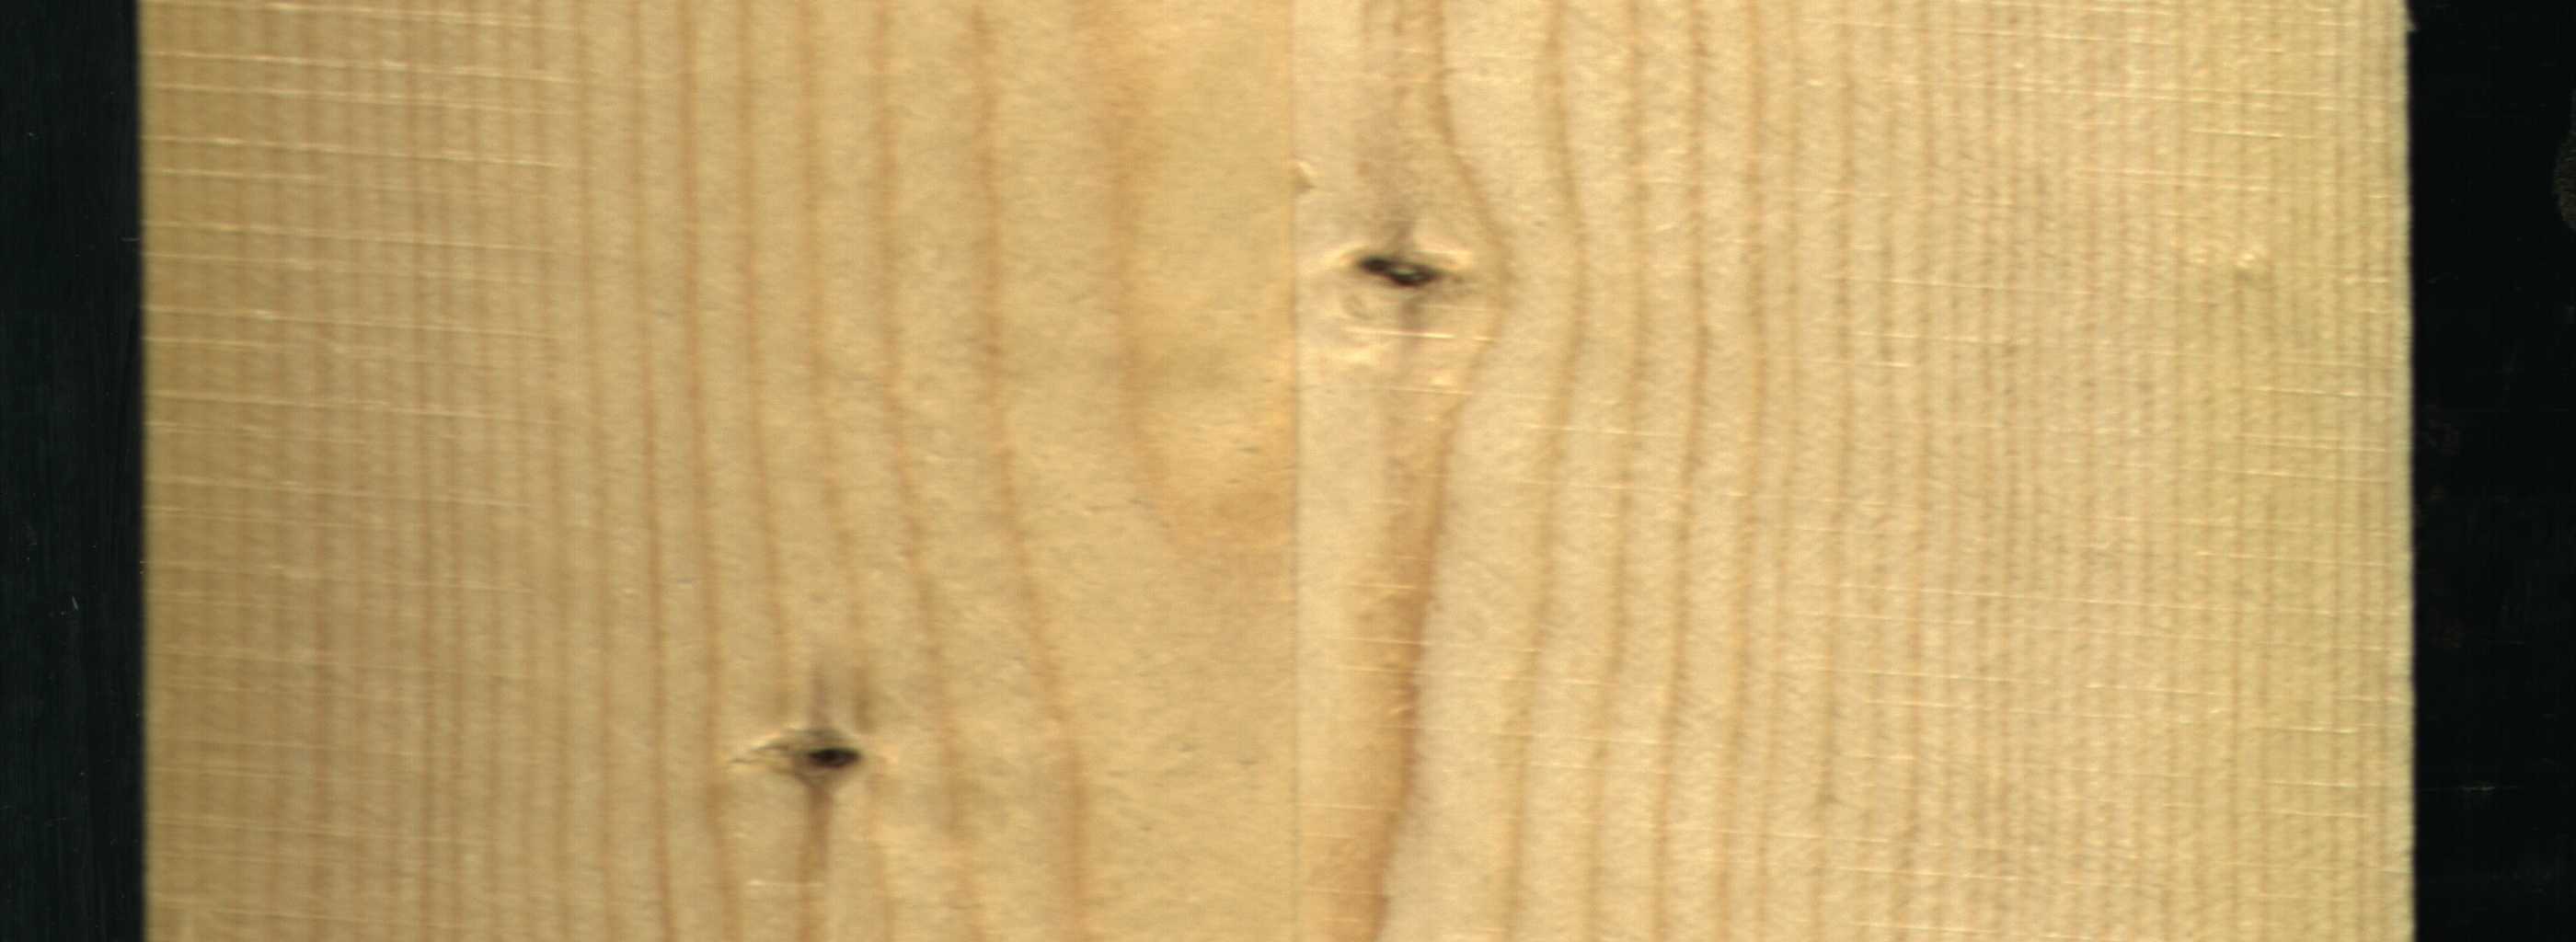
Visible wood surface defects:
Dead_Knot
Dead_Knot